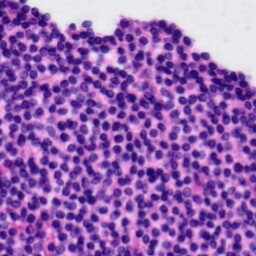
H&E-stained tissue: Tonsil